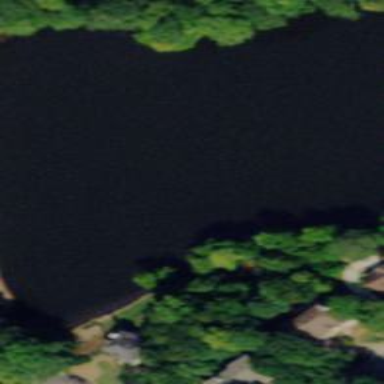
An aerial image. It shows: Reservoir.